Question: Grid is working correct. Unfortunately if I click page 2 I don't know how to send this information to controller (JSON? - and rebuild grid with data from procedure) ? Because I would like to prepare paging using procedure.
'''
@{
var grid = new WebGrid(canPage: true, rowsPerPage: 10, canSort: true, ajaxUpdateContainerId: "grid");
grid.Bind(Model.DodajTematProceduraZwyklyUzytkownik, rowCount: Convert.ToInt32(Model.DodajTematProceduraZwyklyUzytkownik[0].zmienna), autoSortAndPage: false);
grid.Pager(WebGridPagerModes.All);
@grid.GetHtml(htmlAttributes: new { id="grid" },
columns: grid.Columns(
grid.Column("Temat")
));
}
'''
This I get:

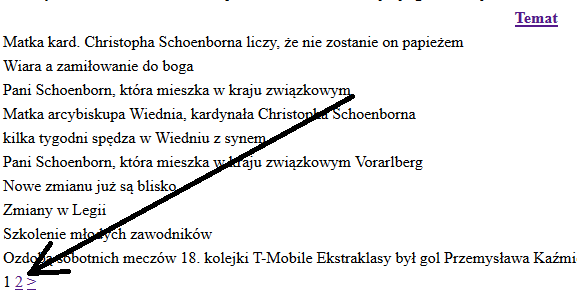
Answer: I will use JTable.org project to fix this problem.